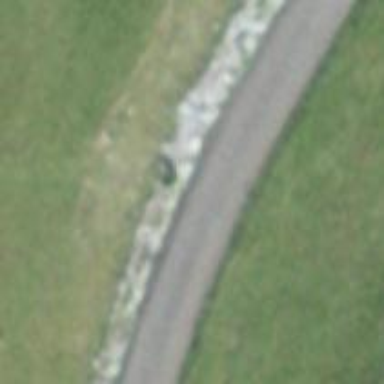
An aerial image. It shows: Retaining wall.